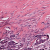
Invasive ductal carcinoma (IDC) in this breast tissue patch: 1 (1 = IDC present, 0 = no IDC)